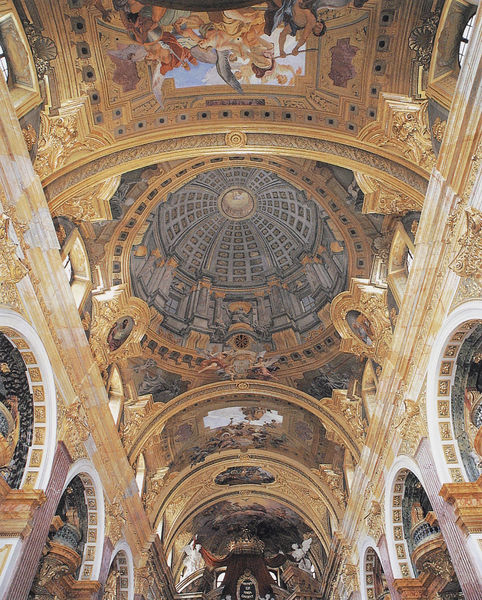
Titel: Universitätskirche (Jesuitenkirche)
Künstler: Andrea Pozzo
Standort: Wien, Universitätskirche (Jesuitenkirche) (EU - AUT)
Schlagwörter: blau, gemälde, himmel, gelb, fenster, hell, licht, pfeiler, raum, säulen, weiss, malerei, architektur, barock, bild, kirche, gold, decke, innen, rosa, rund, engel, bilder, bogen, perspektive, pilaster, kuppel, stuck, bögen, gewölbe, gemalt, kapitell, öffnung, gesims, fresken, deckengemälde, muscheln, ikone, deckenfresko, scheinkuppel, illkusion, archietjru